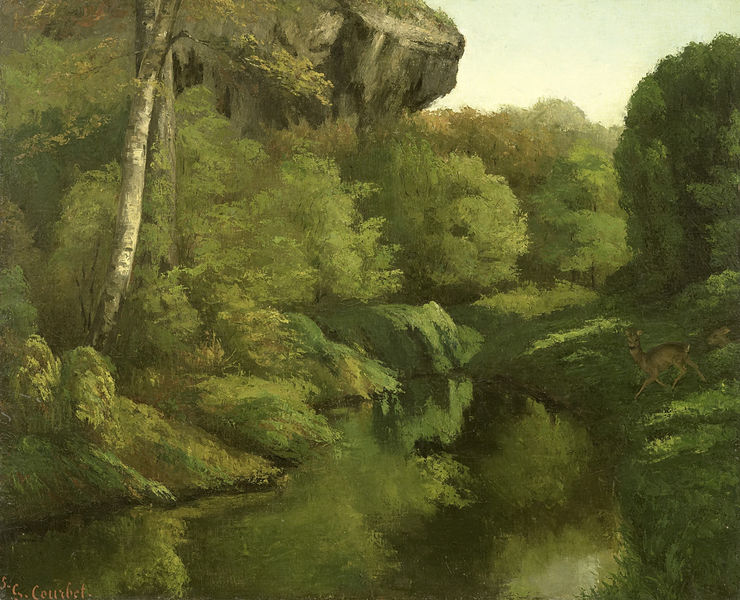
Titel: Gezicht in het bos van Fontainebleau
Künstler: Gustave Courbet
Standort: Amsterdam
Institution: Rijksmuseum
Schlagwörter: baum, felsen, gemälde, himmel, wasser, bäume, fluss, grün, impressionismus, landschaft, see, teich, gras, birke, natur, spiegelung, wald, fels, idylle, romantik, courbet, wasserlauf, reh, fabel